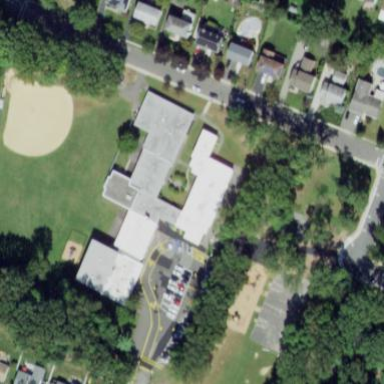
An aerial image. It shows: School.